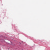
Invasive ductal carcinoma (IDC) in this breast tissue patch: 0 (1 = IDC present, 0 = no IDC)